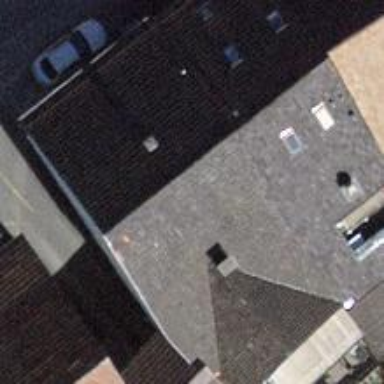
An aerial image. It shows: Building with tiled roof.